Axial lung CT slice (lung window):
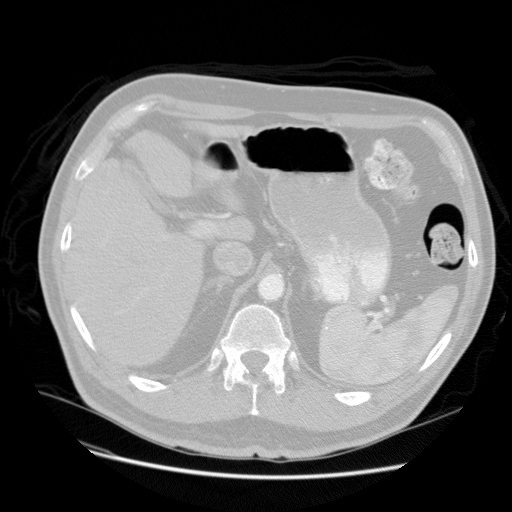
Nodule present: no